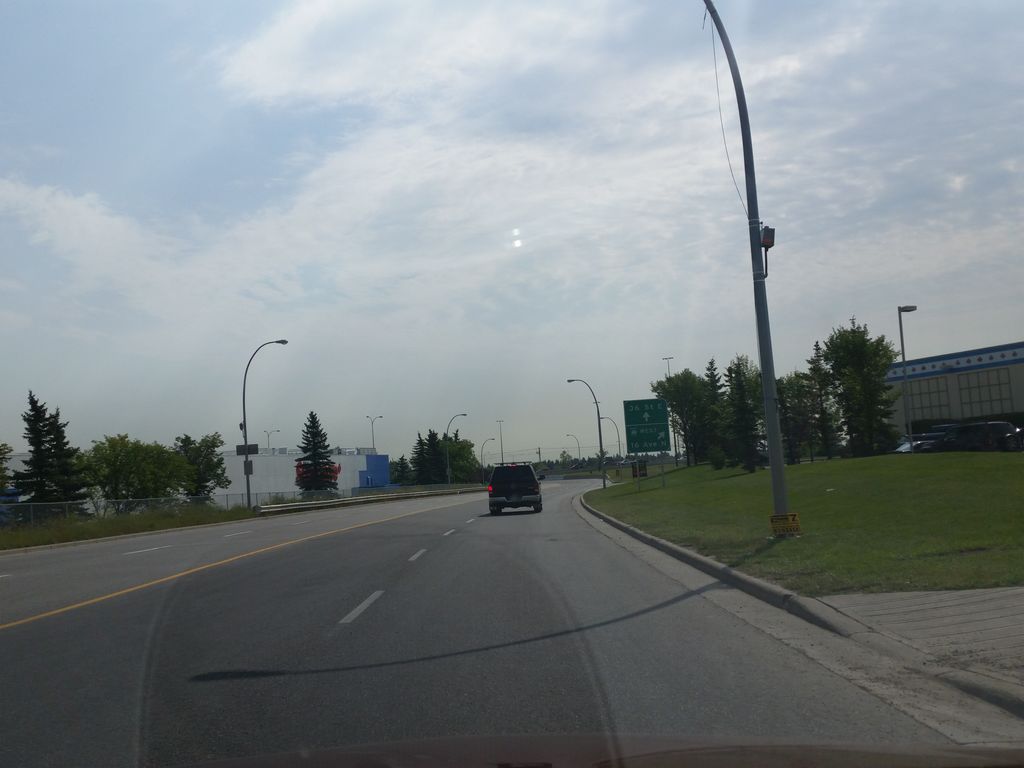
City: calgary